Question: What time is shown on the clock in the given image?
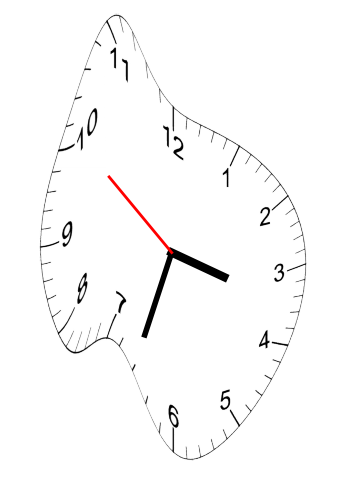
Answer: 03:32:51